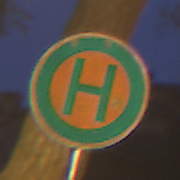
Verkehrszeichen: Haltestelle
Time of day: Night
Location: Outdoor (Urban)
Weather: Clear
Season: NotSpecified
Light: Artificial